Question: I have a 'User' class that has_many 'Addresses'.
When I am editing the user, and I click to add a new Address in RailsAdmin, I would expect it to build it in the context of that user (since I'm on its page), but it just gives me a dropdown of all users in my system to select from.

'user_id'
Here's my current config for the users edit action:
'''
# this just pretty-prints the address names and also scopes the list down to this specific user
config.model 'User' do
configure :addresses, :has_many_association
edit do
configure :addresses do
associated_collection_scope do
user = bindings[:object]
proc { Address.where(user_id: user) }
end
end
end
end
# I'm guessing something has to get done in here
config.model 'Address' do
configure :user, :belongs_to_association
modal do
configure :user_id do
default_value do
# bindings[:object] is an empty Address in this context
end
end
end
end
'''
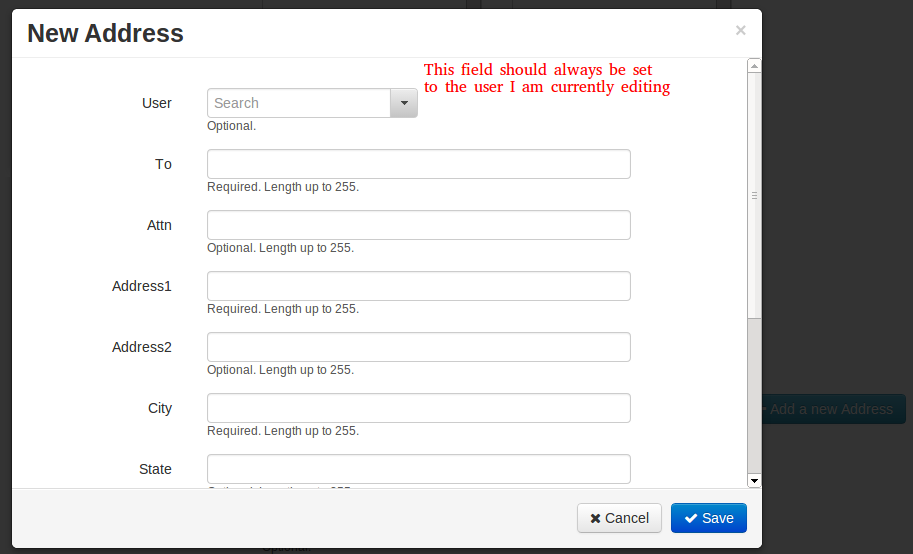
Answer: The trick was to add 'accepts_nested_attributes_for :addresses' to the 'User' model.
That changed the edit view to just have a button to add new Addresses and edit the existing addresses related to the record.
No special configuration was necessary in the RailsAdmin initializer.